Question: I created a tag on my DEV-branch. I merged this tag into my master-branch.
Realising that the tag makes more sense in the master branch, I deleted the tag.
The DEV-branch is still merged with the master branch, but, to my surprise, the master-branch doesn't contain any changes from DEV.
This screenshot here was taken after I recreated and pushed the tag again, still with no changes in the master branch. Also I tried and failed to revert the merge...

For Git, the merge was successful, so I can't remerge DEV into master.
How can I solve this?
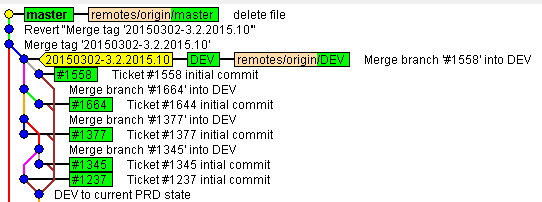
Answer: [NB: this isn't quite an answer, but it won't fit as a comment.]
Your question starts with a basic misconception: tags don't attach to branches at all; they only point to a commit.
A tag is just a permanent name for one specific commit (one commit's SHA-1). Keep in mind that git identifies everything by SHA-1 internally, and reference names--branches and tags, mostly, although there are other forms--are partly used to let us <URL> deal with the SHA-1s.
Git commands--'git merge' in this case--that take branch and tag names generally turn the name into an SHA-1 and do most things using the SHA-1. In the specific case of 'git merge', the only part that retains the original name you passed in is the final commit message ("Merge tag '20150302-3.2.2015.10'", in this case). Everything else uses the underlying SHA-1. This means that if you later the tag from one SHA-1 to another, that won't affect the merge at all, it will just confuse the next puny human to come along.
The confusion comes about in part because a tag is . In git, you have two kinds of commonly-used names, branches and tags, both of which are just names for SHA-1s; but they have different properties. A branch name has the property of , so that it refers to the latest commit. In fact, this is so useful that git will (under the right, but very common, conditions anyway). That is, if you're "on branch 'master'" or whatever, as 'git status' puts it, and you make a new commit, then branch 'master' is adjusted so that it points to the new commit you just made. This is how branches grow.
Tags, by contrast, are meant not to change, and git won't change them on its own. You can of course force a change, or delete a tag entirely (and then re-tag or not as you like). However, if anyone else--another git clone of our repo, or even yourself tomorrow or next week or whatever--has recorded the tag as pointing to commit <PHONE> earlier, and now comes across the tag as pointing to commit 6789abc, that could be quite confusing. Branches are expected to move, so if a branch used to point to <PHONE> and now points to 6789abc, that seems normal enough; but tags aren't, so that's a surprise.
In short, moving a tag is kind of rude: a bit of a shock to the reader. Sometimes it's appropriate anyway, but it is often better to avoid it.
, which, to recap, is this:
>
Commenter Dropped.on.Caprica <URL> for details.
To restore the merge, you can simply revert the revert; or, if you want to repeat the merge (and maybe do it differently), you can use the same git graph nodes (or different but nearby ones). For instance, you could attach a new branch name to the first-parent of the third commit in your graph. I can't see the commit message, nor the SHA-1, of this commit, but I can give you a relative name (which only works until the current commit changes):
'''
git checkout -b newbranch HEAD~3
'''
and then from there, merge the tip commit of the current 'DEV' branch:
'''
git merge DEV
'''
If you like the resulting tree, but want it as a "fast-forward-able" commit on branch 'master', there are several ways to obtain that as well. See <URL>, for instance.
---
Well, to be permanent. See subsequent paragraphs.
They're also used for a cheap sort of security, in that some exporters only give access to SHA-1s via reference names. This is routinely violated by other export mechanisms, though: for instance, many web servers will cough up a git object if you provide them the right SHA-1.
Perhaps most important of all, though, references are what make commits--all git objects, really--reachable. Objects that are reachable--that can be found by SHA-1, not by starting with a name-to-ID mapping and then following other IDs from there--are eligible for "garbage collection" and eventually are removed from the repository.